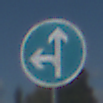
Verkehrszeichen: VorgeschriebeneFahrtrichtungGeradeausOderLinks
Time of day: MorningAfternoon
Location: Outdoor (Suburban)
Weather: PartlyCloudy
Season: NotSpecified
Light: Natural